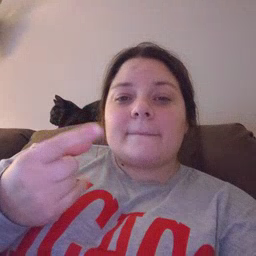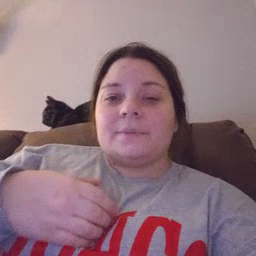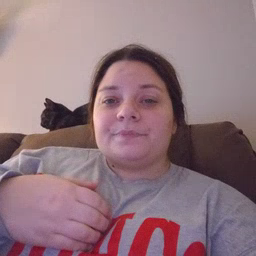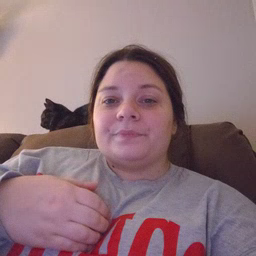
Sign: puppy